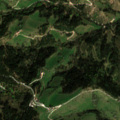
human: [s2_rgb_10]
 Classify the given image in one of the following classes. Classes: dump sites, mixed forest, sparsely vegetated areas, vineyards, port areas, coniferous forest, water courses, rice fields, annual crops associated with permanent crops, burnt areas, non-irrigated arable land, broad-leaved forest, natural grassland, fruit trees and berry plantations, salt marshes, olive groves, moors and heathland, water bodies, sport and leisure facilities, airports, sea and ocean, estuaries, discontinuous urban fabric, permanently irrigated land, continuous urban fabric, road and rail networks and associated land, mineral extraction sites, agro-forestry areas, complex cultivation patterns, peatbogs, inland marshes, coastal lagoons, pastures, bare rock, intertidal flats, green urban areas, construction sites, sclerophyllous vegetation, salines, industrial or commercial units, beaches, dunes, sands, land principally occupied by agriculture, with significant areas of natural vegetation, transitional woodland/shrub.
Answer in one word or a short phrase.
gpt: pastures, land principally occupied by agriculture, with significant areas of natural vegetation, mixed forest